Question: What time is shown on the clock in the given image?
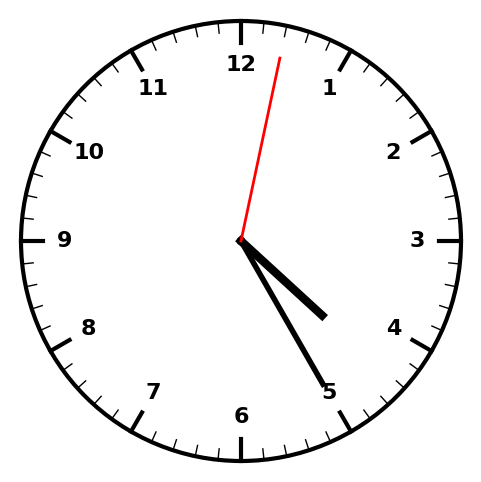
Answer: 04:25:02